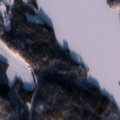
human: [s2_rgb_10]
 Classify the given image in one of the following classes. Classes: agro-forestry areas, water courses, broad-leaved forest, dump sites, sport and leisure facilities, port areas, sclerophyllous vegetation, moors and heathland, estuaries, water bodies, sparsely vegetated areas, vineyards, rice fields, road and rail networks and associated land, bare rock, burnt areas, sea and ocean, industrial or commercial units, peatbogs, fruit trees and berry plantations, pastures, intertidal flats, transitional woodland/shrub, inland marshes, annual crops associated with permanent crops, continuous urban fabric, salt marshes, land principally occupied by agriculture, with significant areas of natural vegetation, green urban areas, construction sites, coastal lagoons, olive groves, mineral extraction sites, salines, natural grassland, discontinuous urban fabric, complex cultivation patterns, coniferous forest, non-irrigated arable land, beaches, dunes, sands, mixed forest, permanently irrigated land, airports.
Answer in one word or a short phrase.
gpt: non-irrigated arable land, broad-leaved forest, mixed forest, water bodies